Question: I have 2 tables called and :

I want to get all from table and one from table , but only there, where from is the same like in . I have a small trouble, because in the table photos, there are many the same and in the table przedmioty there is only one time the same like in table .
What I already tried:
'''
SELECT a.path, b.cena
FROM photos a
LEFT JOIN przedmioty b
ON a.id_gal = b.id_gal
WHERE id_gal = ?
'''
I'm not the best in subqueries, but maybe it is possible with subquery similar to this one:
'''
SELECT a.path FROM photos a
LEFT JOIN
(
SELECT b.cena
FROM przedmioty b
WHERE a.id_gal = b.id_gal
)
'''
I know that the second example, using subquery is ugly and doen't work, however I had to show something like that, to get your help.
I accept an answer and give thumb ups for every little help.
Tables again:
<URL>
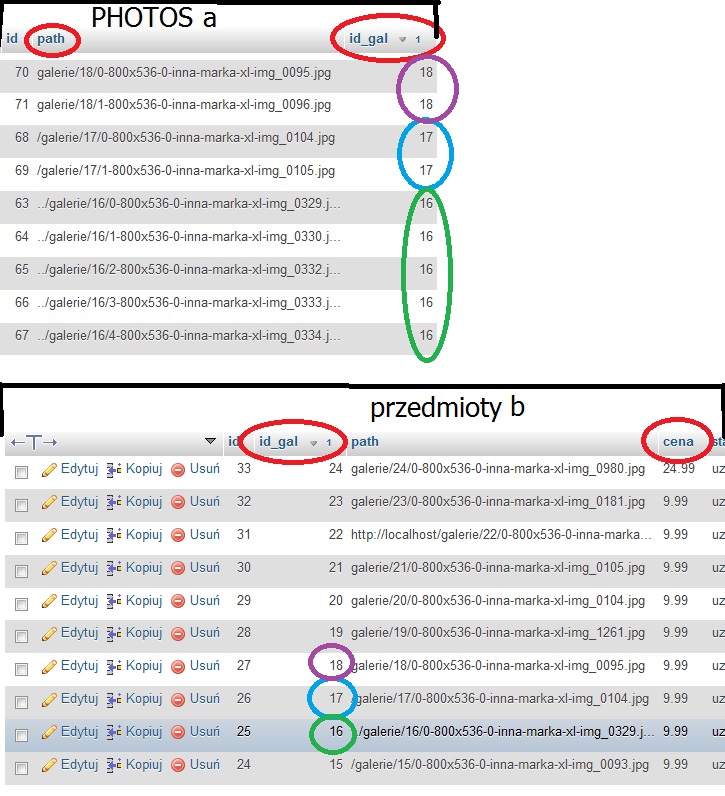
Answer: Prefix the id_gal column after where with the table alias as follow.
SELECT a.path, b.cena
FROM photos a
LEFT JOIN przedmioty b
ON a.id_gal = b.id_gal
WHERE = ?